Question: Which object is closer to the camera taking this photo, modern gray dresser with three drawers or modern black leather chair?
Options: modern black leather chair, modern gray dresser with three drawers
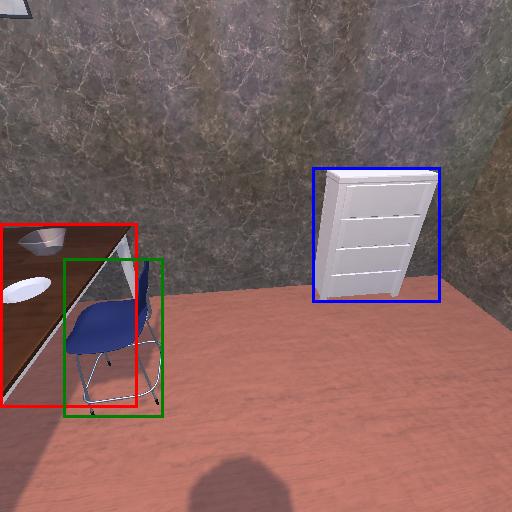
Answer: modern black leather chair